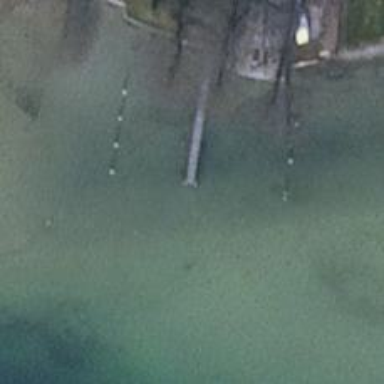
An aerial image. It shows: Man-made pier.